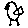
Label: bird